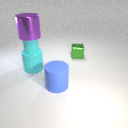
large cyan rubber cylinder below small cyan rubber cylinder